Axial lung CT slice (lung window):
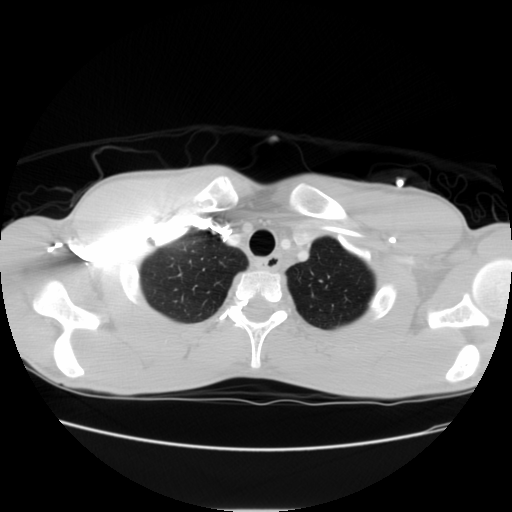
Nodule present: no